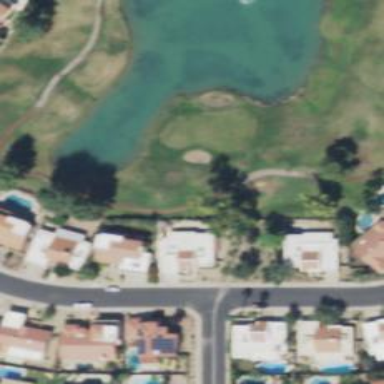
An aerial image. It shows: Path for both roads and golfers.